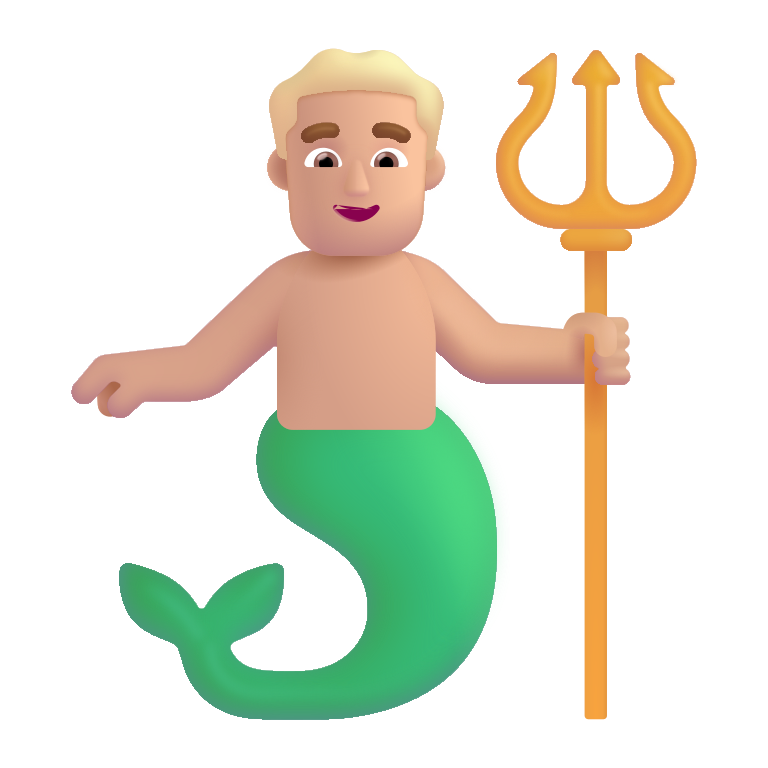
man merpeople color  light